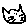
Label: cat